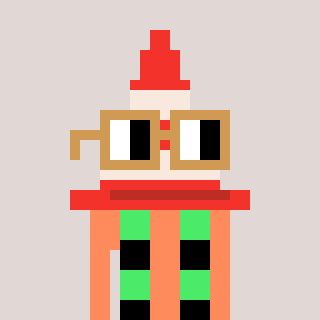
a pixel art character with square brown glasses, a cone-shaped head and a peachy-colored body on a warm background